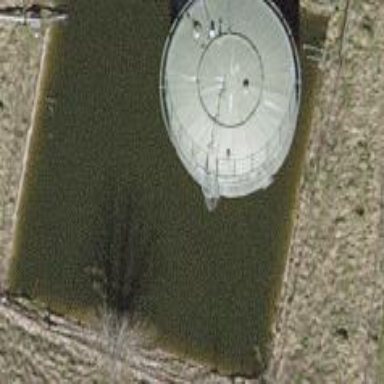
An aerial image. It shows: Building that serves as silo.